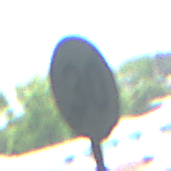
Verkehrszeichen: EndeGeschwindigkeit30
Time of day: Midday
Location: Indoor (Urban)
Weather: NotSpecified
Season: NotSpecified
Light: Natural